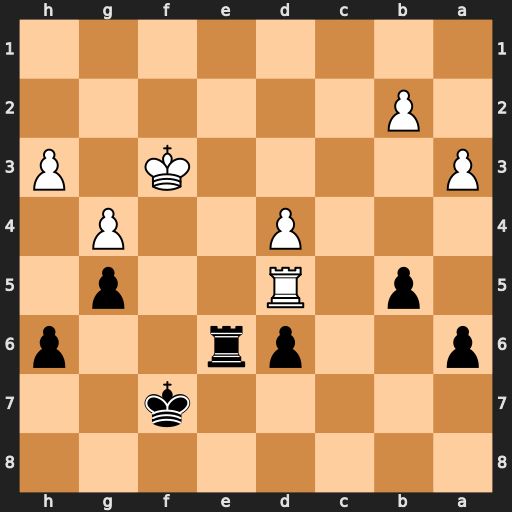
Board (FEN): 8/5k2/p2pr2p/1p1R2p1/3P2P1/P4K1P/1P6/8
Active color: b
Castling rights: -
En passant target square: -
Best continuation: Rf6+ Ke2 Ke6 Rf5 Rxf5